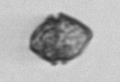
Label: Kryptoperidinium_triquetrum